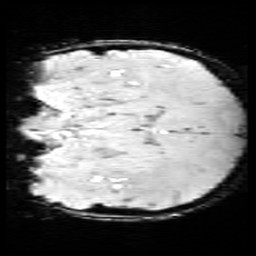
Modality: SWI
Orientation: coronal
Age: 9
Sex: male
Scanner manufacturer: siemens
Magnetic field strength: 3 T
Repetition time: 0.027 s
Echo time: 0.02 s